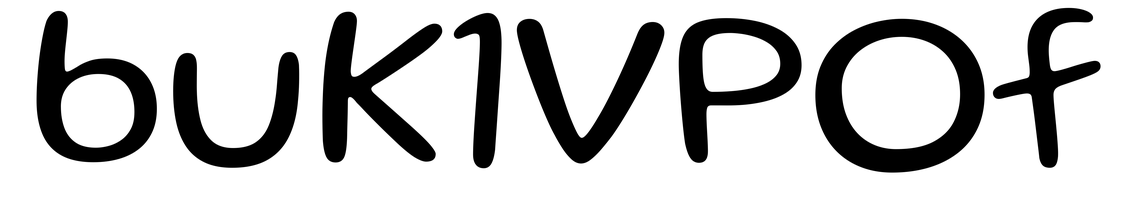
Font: Gluten_Light